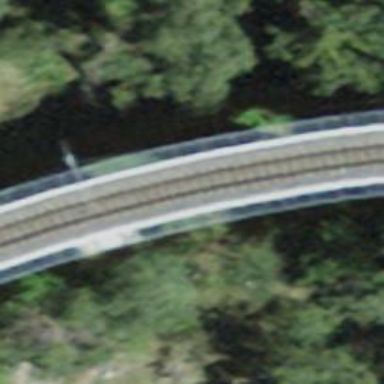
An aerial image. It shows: Narrow-gauge railway bridge with one track. The bridge structure is arch and electrified with contact line.